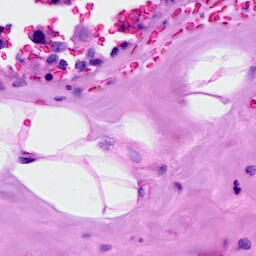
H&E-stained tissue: Breast